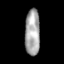
Tissue: skin
Cell type: Epithelial cells
Senescence score: 0.8524
Nuclear area (px): 674
Mean DAPI intensity: 166.95